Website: walmart
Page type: cart
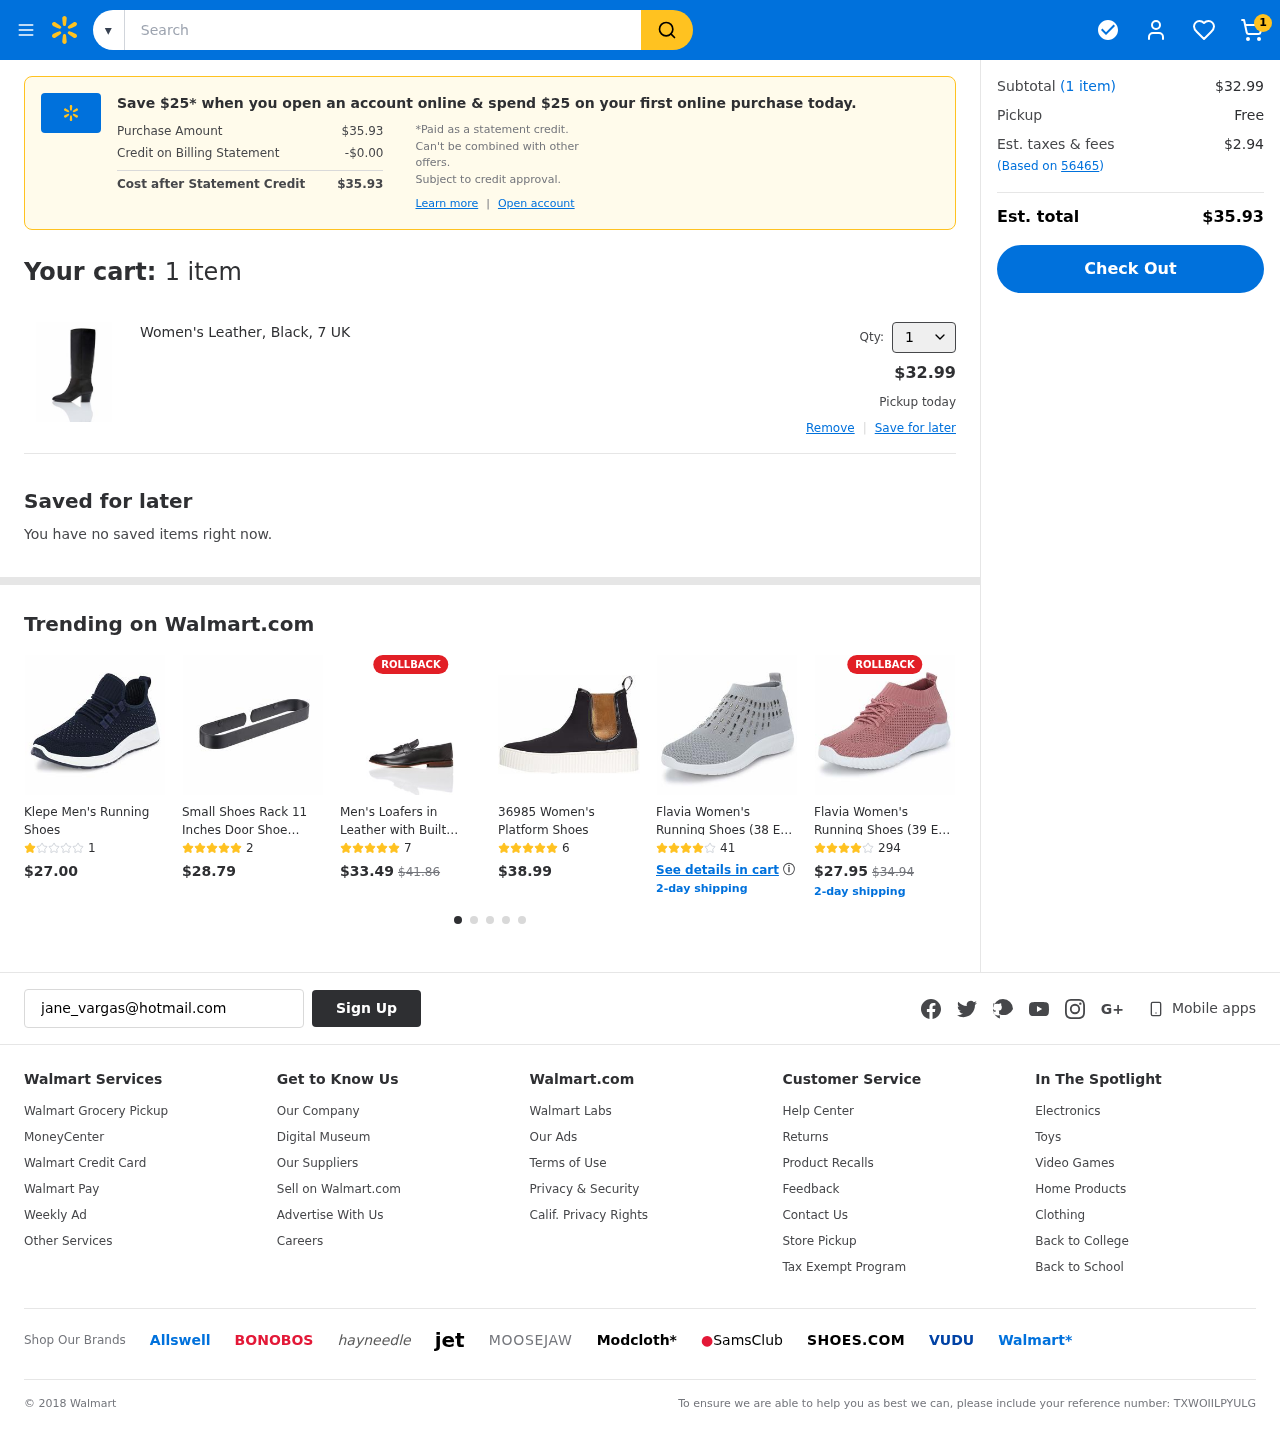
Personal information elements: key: PII_EMAIL
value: jane_vargas@hotmail.com
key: PII_POSTCODE
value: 56465
Product elements: key: PRODUCT1_NAME
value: Women's Leather, Black, 7 UK
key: PRODUCT1_PRICE
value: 32.99
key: PRODUCT1_QUANTITY
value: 1
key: PRODUCT2_NAME
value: Klepe Men's Running Shoes
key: PRODUCT2_NUM_RATINGS
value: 1
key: PRODUCT2_PRICE
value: $27.00
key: PRODUCT3_NAME
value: Small Shoes Rack 11 Inches Door Shoe Organizer Hanging Shoe Shelves Aluminum RUSTPROOF Wall Mount No
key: PRODUCT3_NUM_RATINGS
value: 2
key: PRODUCT3_PRICE
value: $28.79
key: PRODUCT4_NAME
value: Men's Loafers in Leather with Built Wooden Sole
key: PRODUCT4_NUM_RATINGS
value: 7
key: PRODUCT4_PRICE
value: $33.49
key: PRODUCT4_ORIGINAL_PRICE
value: $41.86
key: PRODUCT5_NAME
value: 36985 Women's Platform Shoes
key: PRODUCT5_NUM_RATINGS
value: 6
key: PRODUCT5_PRICE
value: $38.99
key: PRODUCT6_NAME
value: Flavia Women's Running Shoes (38 EU) (7 US) (F/HD0064/GRY_L.Grey_6 UK)
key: PRODUCT6_NUM_RATINGS
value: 41
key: PRODUCT7_NAME
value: Flavia Women's Running Shoes (39 EU) (8 US) (F/HD0075/PNK_Pink_7 UK)
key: PRODUCT7_NUM_RATINGS
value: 294
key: PRODUCT7_PRICE
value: $27.95
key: PRODUCT7_ORIGINAL_PRICE
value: $34.94
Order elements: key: ORDER_NUM_ITEMS
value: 1
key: ORDER_TOTAL
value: $35.93
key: ORDER_NUM_ITEMS
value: (1 item)
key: ORDER_NUM_ITEMS
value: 1 item
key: ORDER_SUBTOTAL
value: $32.99
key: ORDER_TAX
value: $2.94
Search elements: key: HEADER_SEARCH
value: Search